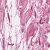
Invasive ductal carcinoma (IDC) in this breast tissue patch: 0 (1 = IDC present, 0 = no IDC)